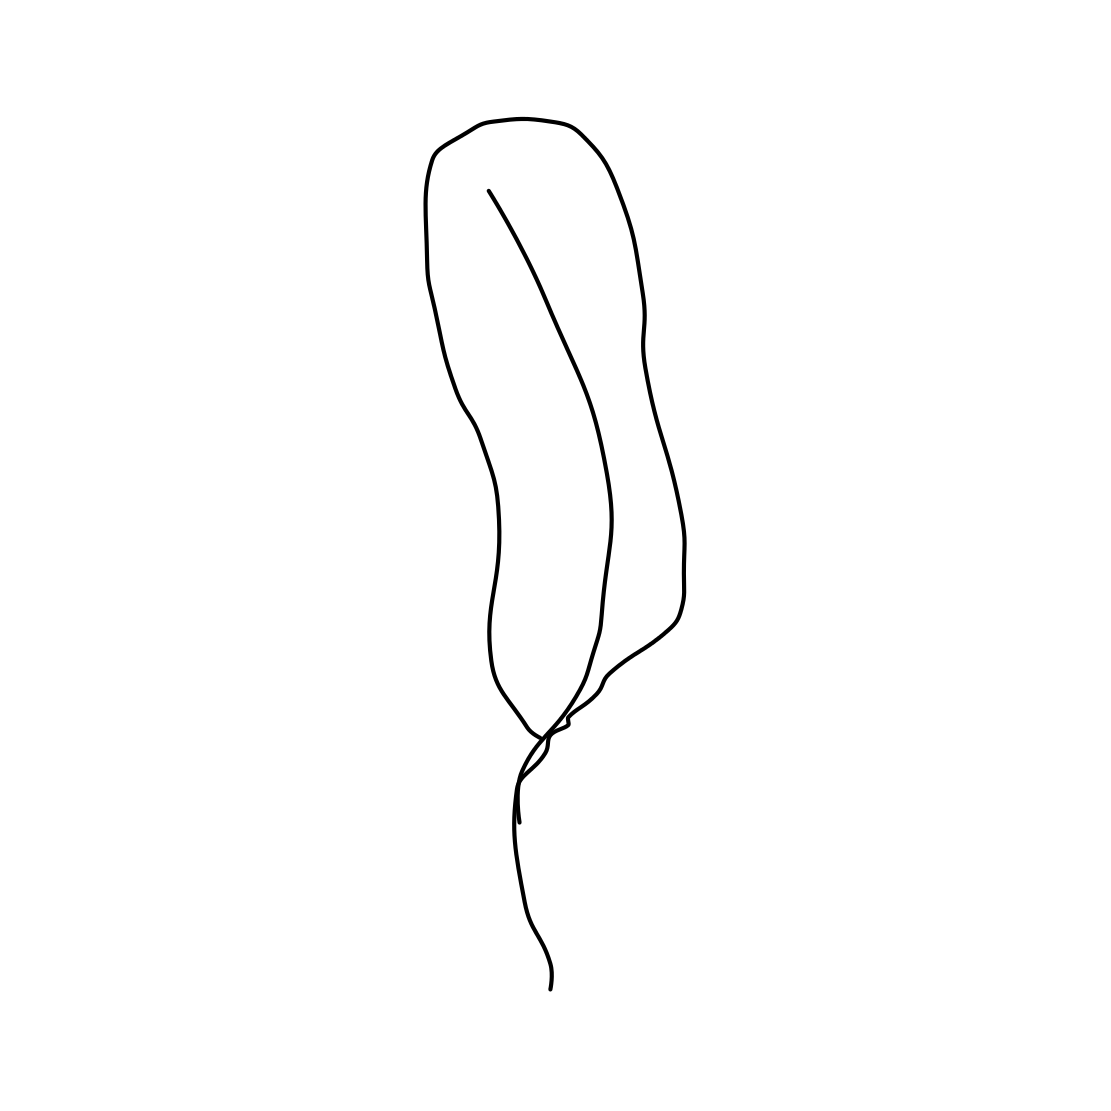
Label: feather